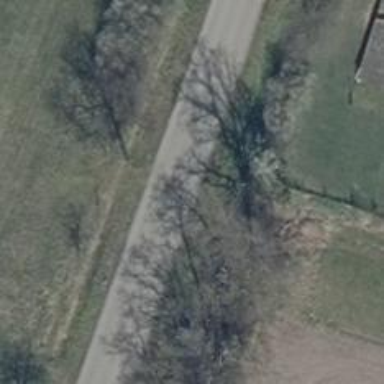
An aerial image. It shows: Asphalt road classified as tertiary.